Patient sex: M
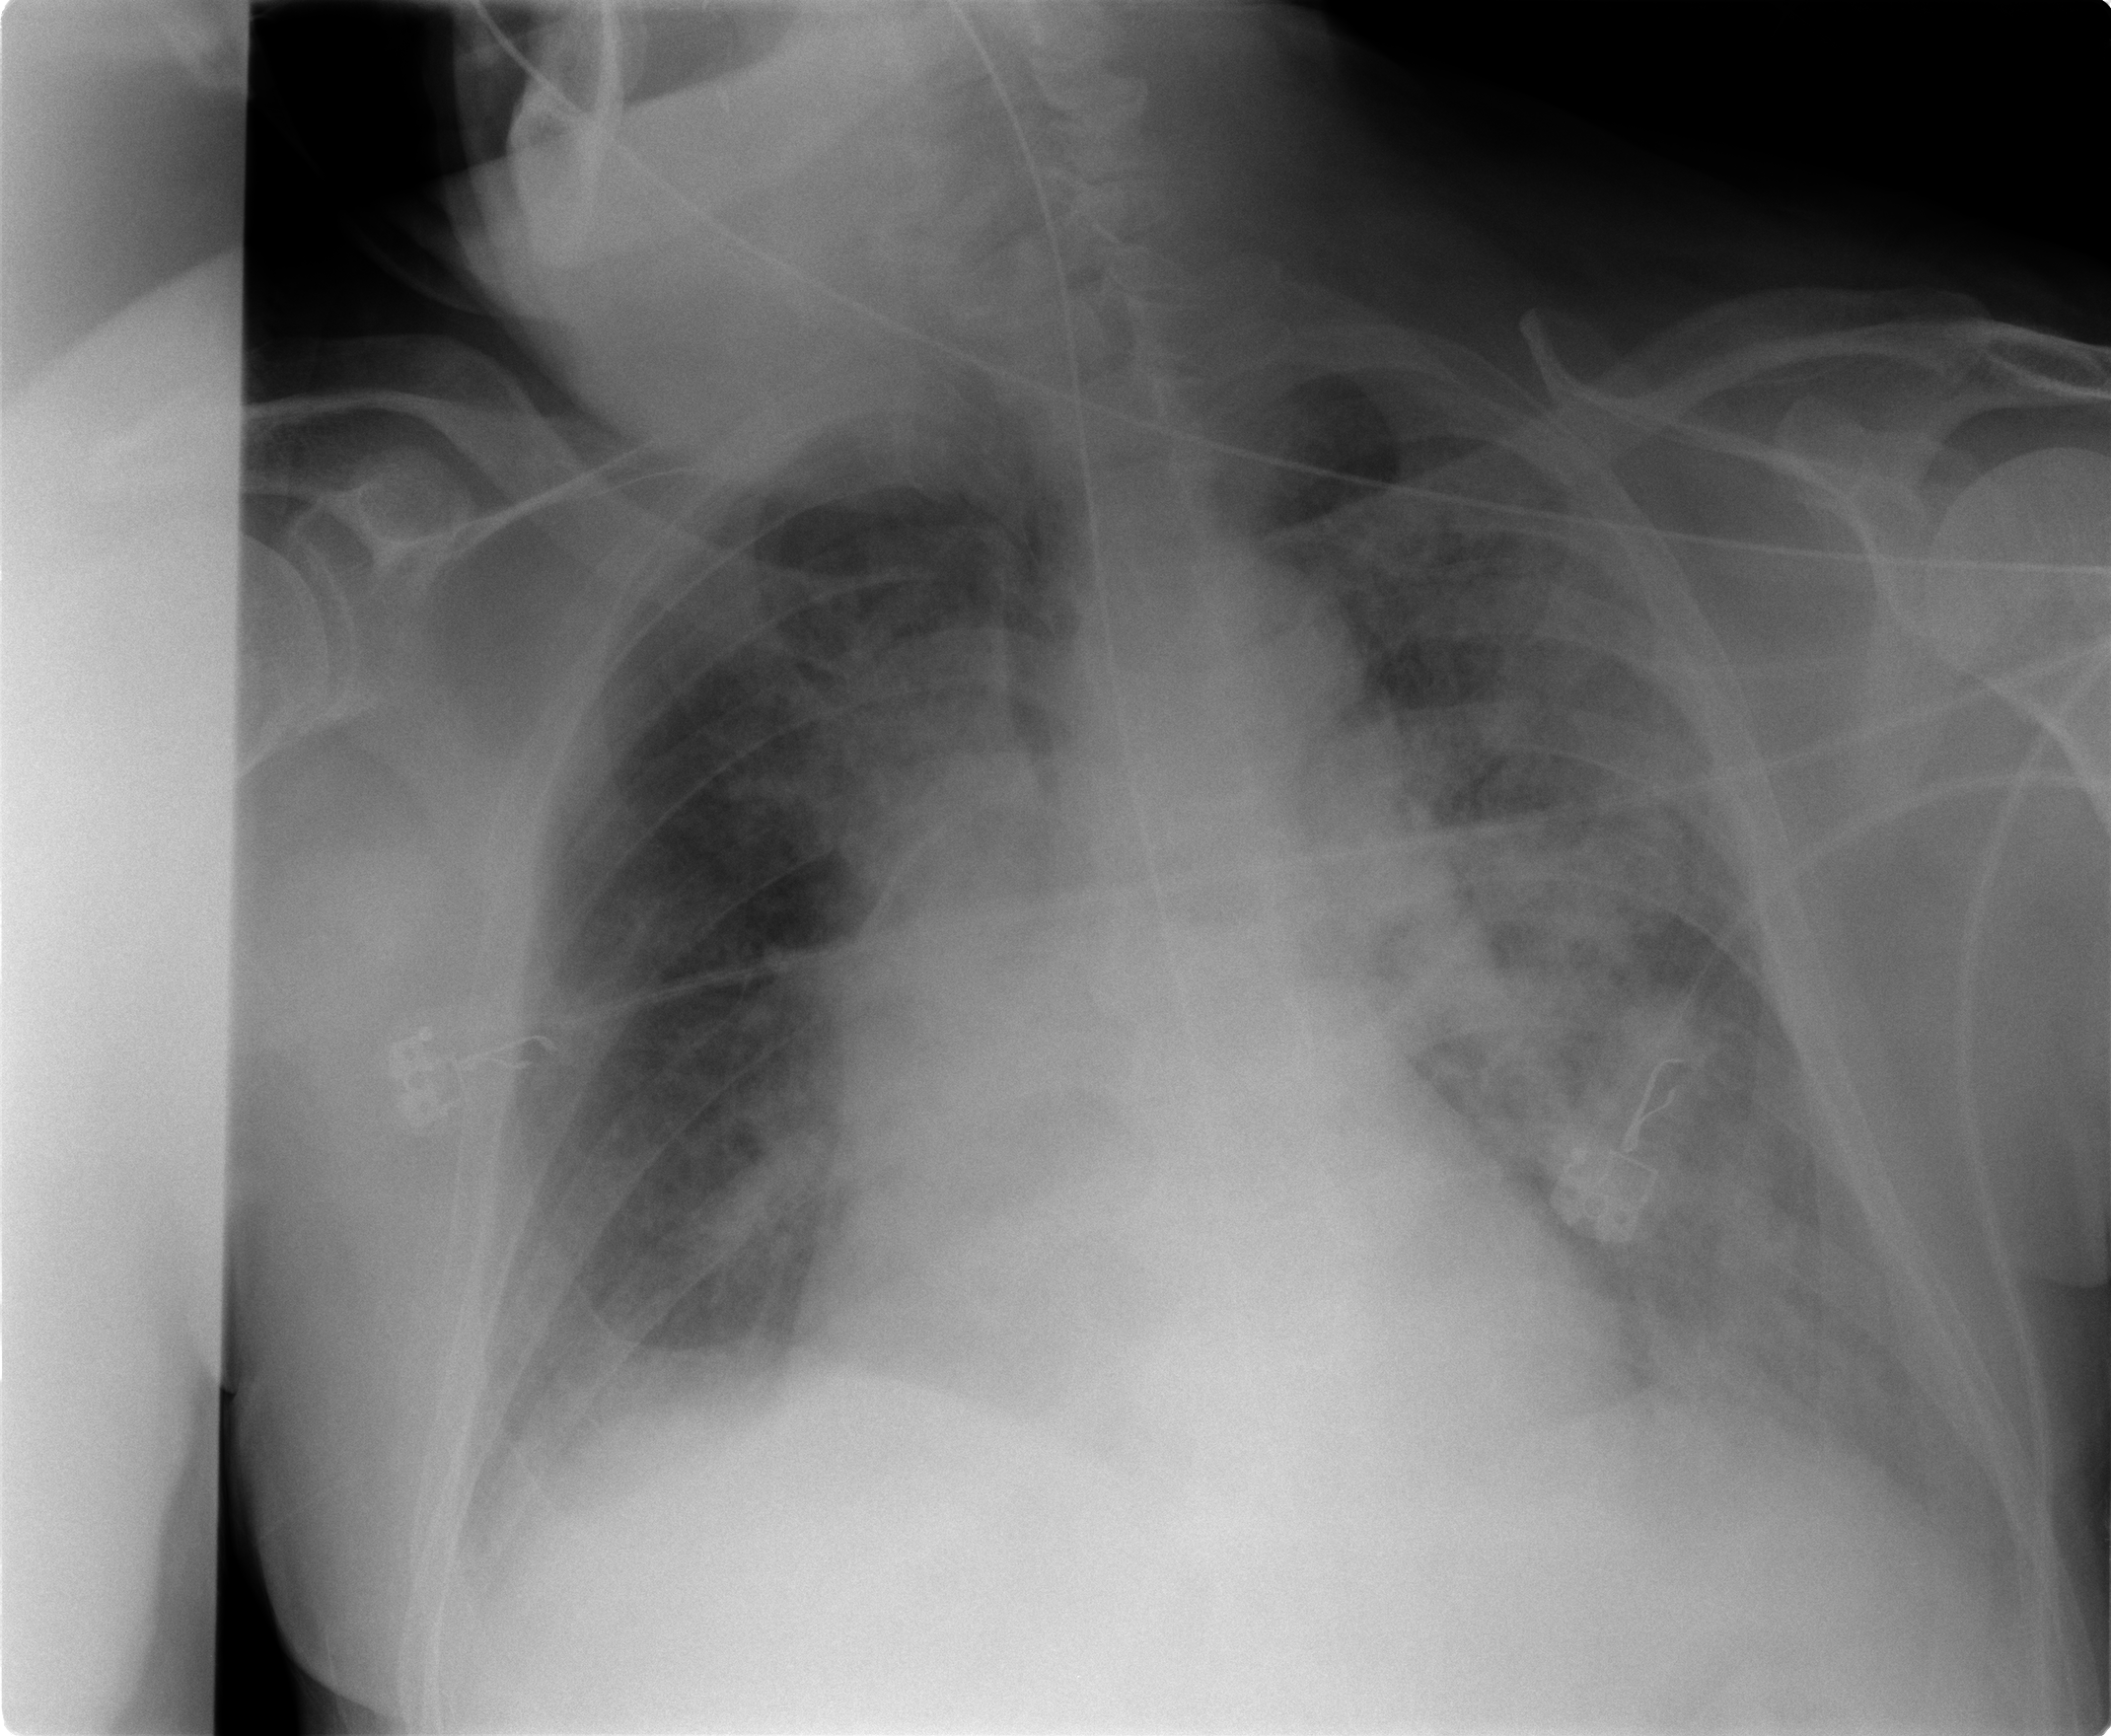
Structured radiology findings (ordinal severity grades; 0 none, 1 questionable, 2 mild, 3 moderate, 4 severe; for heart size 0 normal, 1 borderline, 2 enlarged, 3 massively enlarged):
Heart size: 2
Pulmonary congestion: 2
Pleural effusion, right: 2
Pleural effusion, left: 2
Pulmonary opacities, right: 3
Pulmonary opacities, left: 3
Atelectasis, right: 2
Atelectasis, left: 2